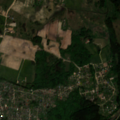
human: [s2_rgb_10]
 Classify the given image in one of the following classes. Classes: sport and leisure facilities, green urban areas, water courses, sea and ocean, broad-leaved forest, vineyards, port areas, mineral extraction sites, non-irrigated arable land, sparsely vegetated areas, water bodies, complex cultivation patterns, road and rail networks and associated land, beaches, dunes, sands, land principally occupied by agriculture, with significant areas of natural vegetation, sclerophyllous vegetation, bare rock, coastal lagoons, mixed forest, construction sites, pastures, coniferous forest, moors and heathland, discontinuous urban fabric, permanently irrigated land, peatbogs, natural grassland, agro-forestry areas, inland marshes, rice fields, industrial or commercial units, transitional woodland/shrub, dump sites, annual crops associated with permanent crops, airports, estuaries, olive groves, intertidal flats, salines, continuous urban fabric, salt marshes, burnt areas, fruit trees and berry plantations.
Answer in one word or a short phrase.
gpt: sport and leisure facilities, pastures, complex cultivation patterns, land principally occupied by agriculture, with significant areas of natural vegetation, coniferous forest, mixed forest